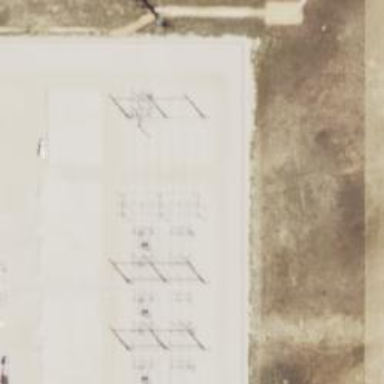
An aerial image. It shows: Switch used for power control.